Field crop: tomato
Growth stage: 1
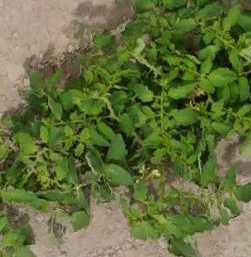
Species: tomato